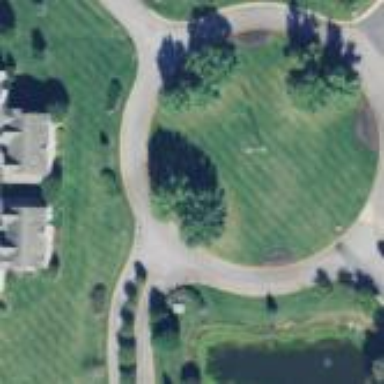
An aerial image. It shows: Roundabout on residential road.